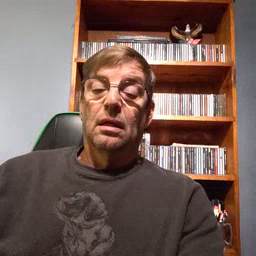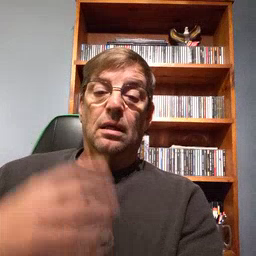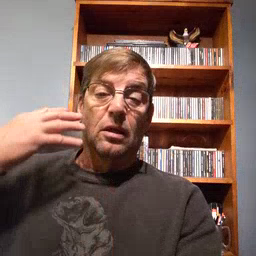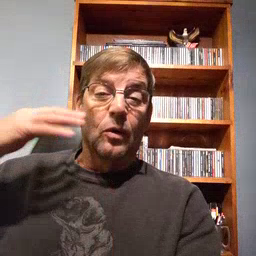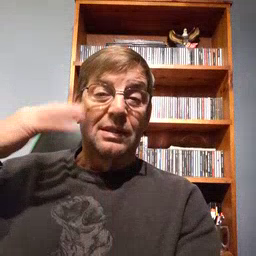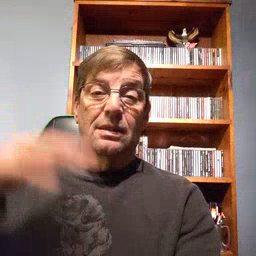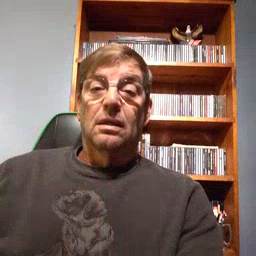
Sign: noisy